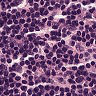
Metastatic tissue present: no